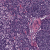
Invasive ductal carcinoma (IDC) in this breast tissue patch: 0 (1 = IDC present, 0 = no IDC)